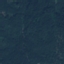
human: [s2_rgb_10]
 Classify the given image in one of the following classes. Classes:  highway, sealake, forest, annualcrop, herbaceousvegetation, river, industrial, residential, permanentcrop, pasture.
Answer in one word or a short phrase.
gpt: Forest